Question: > jwysiwyg
text editor to my zend application , i gave the path to the editor in my phtml , it doestn't load the images of text editor , only show as links ,
this is my phtml .
'''
<?php
if ($this->errors) {
echo "<div class='error'><ul>";
foreach ($this->errors as $key => $value) {
foreach($value as $l => $msg){
echo '<li>' . $msg . '</li>';
}
}
echo "</ul></div>";
}
$registry = Zend_Registry::get("cacheserver");
$formdata = $this->formdata;
?>
<script type="text/javascript" src="<?php echo $registry->tinymceurl ; ?>jquery.wysiwyg.js"></script>
<script language="javascript" type="text/javascript">
var baseUrl = "<?php echo $this->baseUrl(); ?>";
var divtwodata = "<?php echo $this->divtwodata ; ?>";
$(document).ready(function(){
if(!divtwodata) {
$('#divtwo').hide();
}
else {
$('#divone').hide();
}
$("#back").live('click',function() {
$('#divtwo').hide();
$('#divone').show();
});
$('#save').live('click',function() {
var invoice_no = $('#invoiceno').val();
var payer_name = $('#payername').val();
var amount = $('#amount').val();
var payer_email = $('#email').val();
//var email_subject = $('#').val();
var email_body = $('#body').html();
var property_id = $("#hotels option:selected").val();
var property_name = $("#hotels option:selected").text();
$.ajax({
type: "POST",
url: baseUrl + '/admin/customerinvoice/addcustomerinvoice',
data: {
invoice_no:invoice_no,
payer_name:payer_name,
amount:amount,
payer_email:payer_email,
email_body:email_body,
property_id:property_id
},
async: false,
success: function(data){
if(data){
//error_list += '<li>Room type name already used. Try another name</li>';
//error = true;
alert("true");
}
else{
alert("false");
}
}
});
});
$('.tinymce').wysiwyg({
css: '<?php echo $registry->tinymceurl ; ?>jquery.wysiwyg.css' ,
icon: '<?php echo $registry->tinymceurl ; ?>jquery.wysiwyg.gif' ,
controls: {
strikeThrough: { visible: true },
underline: { visible: true },
subscript: { visible: true },
superscript: { visible: true }
}
});
});
</script>
<?php
echo '<div id="divone"><div id="divHeader">
<div class="floatleft">
<h3>Add Customer invoice</h3>
</div>
<div class="clear"></div>
</div>
<fieldset class="coloredfield"><div class="box275">';
echo $this->form ;
echo '</div></fieldset></div>';
?>
<div id="divtwo">
<table class="wid100">
<thead>
<tr class="header">
<th></th>
<th></th>
</tr>
</thead>
<tbody>
<tr class="even">
<td class="textalignleft wid30"><strong>Invoice number :</strong></td>
<td class="textalignright wid65"><?php echo $formdata['invoice']; ?></td>
</tr>
<tr class="even">
<td class="textalignleft wid30"><strong>Payer name :</strong></td>
<td class="textalignleft wid65"><?php echo $formdata['payer']; ?></td>
</tr>
<tr class="even">
<td class="textalignleft wid30"><strong>Amount :</strong></td>
<td class="textalignright wid65"><?php echo $formdata['amount']; ?></td>
</tr>
<tr class="even">
<td class="textalignleft wid30"><strong>payer Email :</strong></td>
<td class="textalignleft wid65"><?php echo $formdata['email'] ?></td>
</tr>
<tr class="even">
<td class="textalignleft wid30"><strong>Email subject :</strong></td>
<td class="textalignleft wid65"><?php echo $formdata['subject'] ?></td>
</tr>
<tr class="even">
<td class="textalignleft wid30"><strong>Email body :</strong></td>
<td class="textalignleft wid65"><?php echo $formdata['body'] ?></td>
</tr>
</tbody>
</table>
<div class="w135 floatright margin-top20">
<div class="floatright"><a href="#" id="back" class="linkbutton">Back</a></div>
<div class="floatleft"><a href="#" id="save" class="linkbutton">save</a></div>
</div>
</div>
'''
this is my cacheserver.ini
'''
![production]
cacheserver.url = "http://localhost:4000/jetwing-ibestatic/public/"
cacheserver.tinymceurl ="http://localhost:4000/jetwing-ibestatic/public/js/jwysiwyg/"
cacheserver.js.path = "js"
cacheserver.style.path = "css"
cacheserver.js.files[] = "jquery-1.4.4.min.js"
cacheserver.js.files[] = "jquery-ui-1.8.6.custom.min.js"
cacheserver.js.files[] = "jquery.emeCalendar.js"
cacheserver.js.files[] = "jquery.emeDataProcessor.js"
cacheserver.js.files[] = "jquery.emeSearchValidator.js"
cacheserver.js.files[] = "jquery.emeValidator.js"
cacheserver.js.files[] = "json2.min.js"
cacheserver.style.files[] = "ie6.css"
cacheserver.style.files[] = "ie7.css"
cacheserver.style.files[] = "jquery-ui-1.8.6.custom.css"
cacheserver.style.files[] = "styles.css"
cacheserver.admin.js.files[] = "jquery-1.4.4.min.js"
cacheserver.admin.js.files[] = "jquery-ui-1.8.6.custom.min.js"
cacheserver.admin.js.files[] = "jquery.emeCalendar.js"
cacheserver.admin.js.files[] = "jquery.emeActivator.js"
cacheserver.admin.js.files[] = "scripts.js"
cacheserver.admin.js.files[] = "jquery.validate.js"
cacheserver.admin.js.files[] = "jquery.livequery.js"
cacheserver.admin.js.files[] = "jquery.form.js"
cacheserver.admin.style.files[] = "styles.css"
cacheserver.admin.style.files[] = "jquery-ui-1.8.6.custom.css"
cacheserver.admin.style.files[] = "admin-custom.css"
cacheserver.images.path = APPLICATION_PATH "/../images";
[staging : production]
[testing : production]
[development : production][1]
'''
i am sure i gave the correct path , i have a textarea with class tinymce in my zend form , please help me .

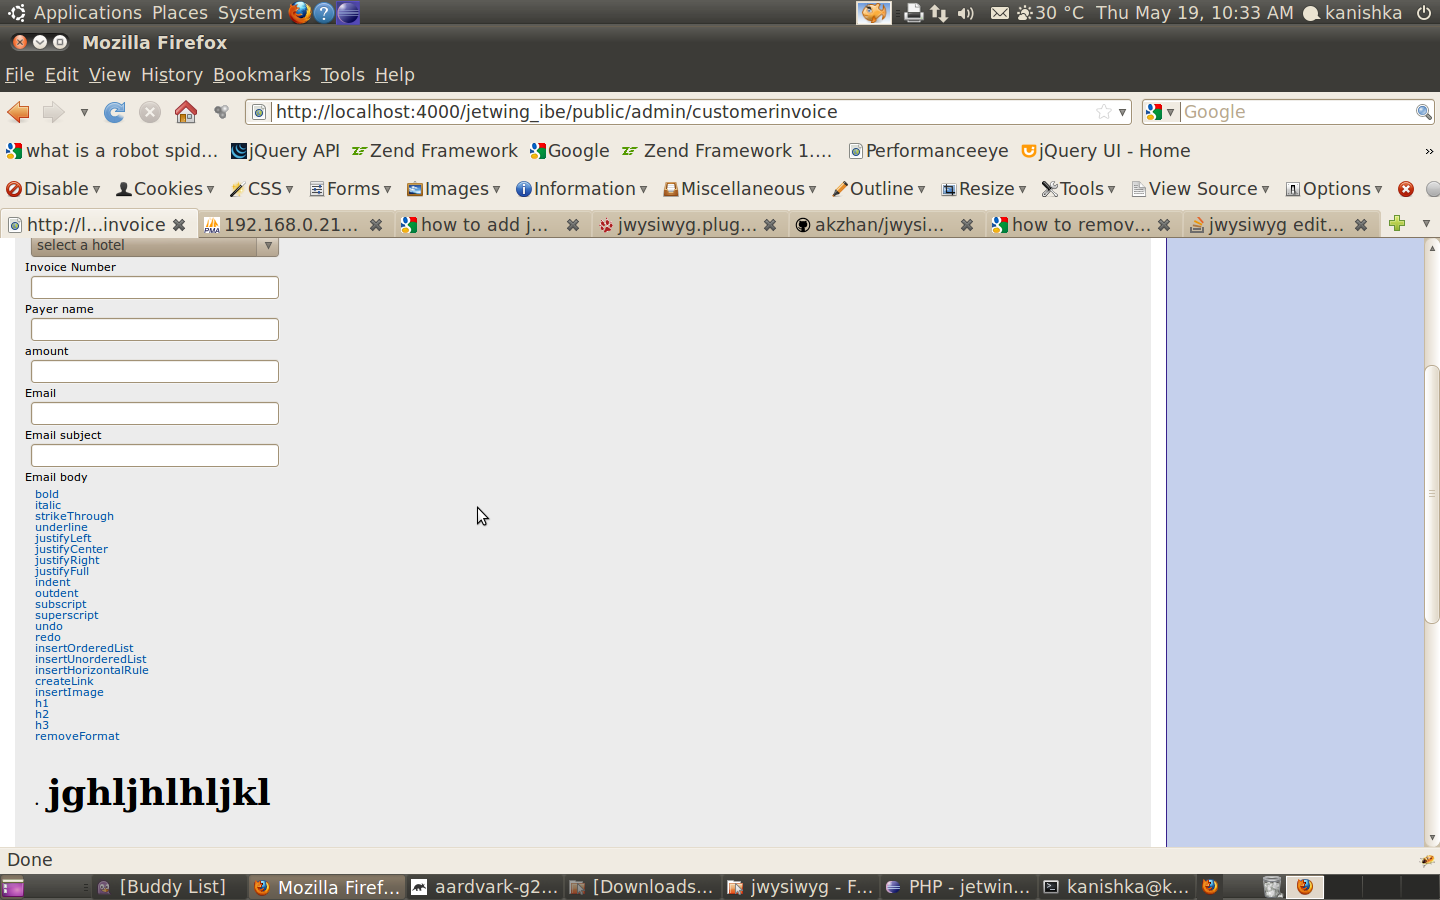
Answer: I have never used this editor before.
Looking into your code and
<URL>
<URL>
What I feel is the css is not loading . The one
'''
css: '<?php echo $registry->tinymceurl ; ?>jquery.wysiwyg.css'
'''
you are trying is to only for the inside content.
For the text editor to apply the css it must be loaded . See the example and your source code . As I don't see your view source I cannot say more on it also.
Hope it will help to track it.